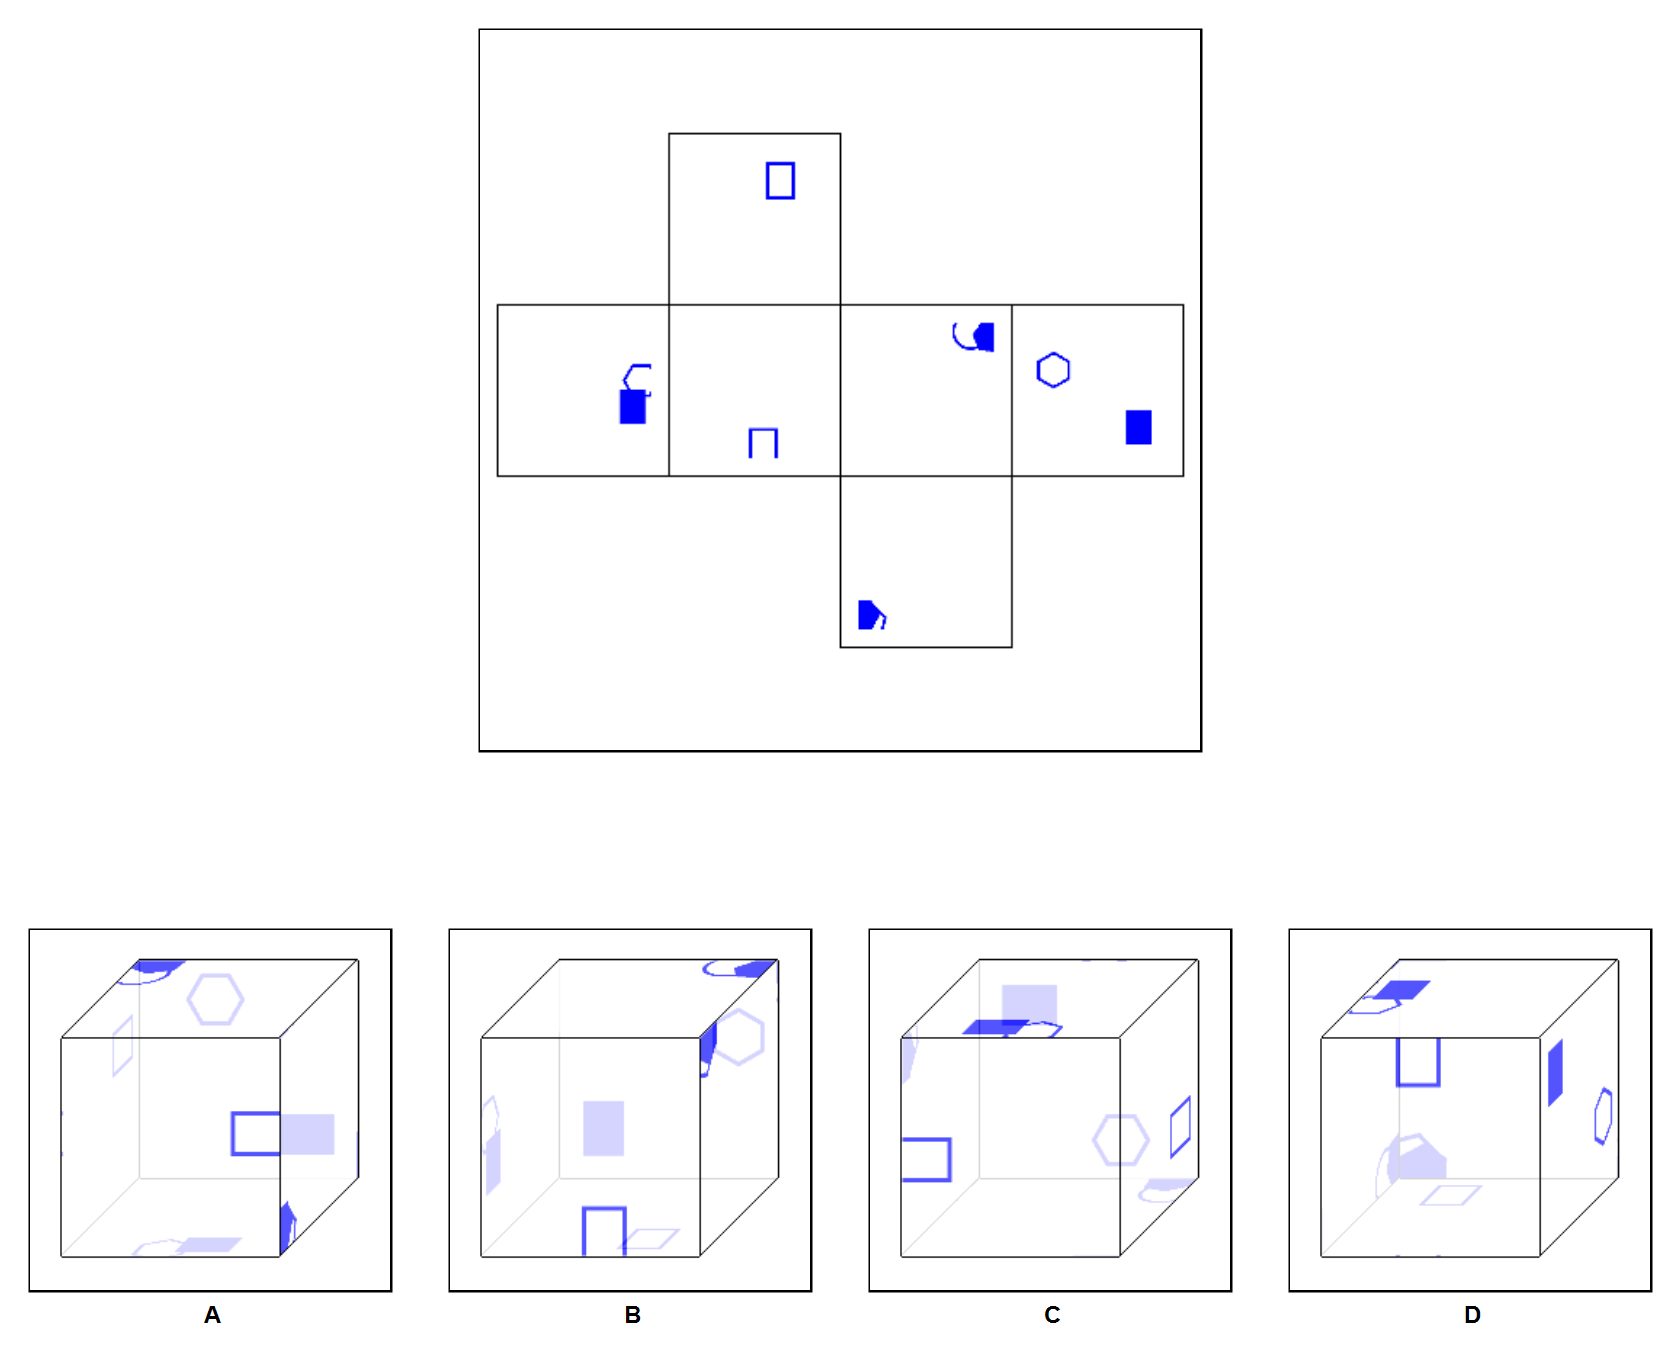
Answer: C